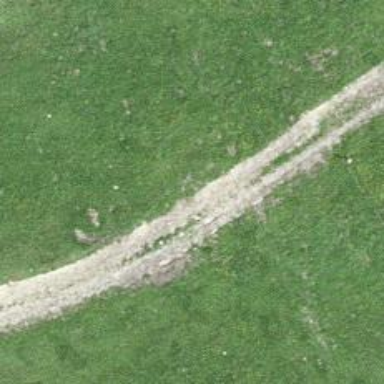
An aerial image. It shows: Unpaved track with grade4 tracktype.